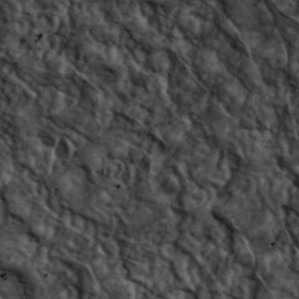
Label: non_frost